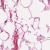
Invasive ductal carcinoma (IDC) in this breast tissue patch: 0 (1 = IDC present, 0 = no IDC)